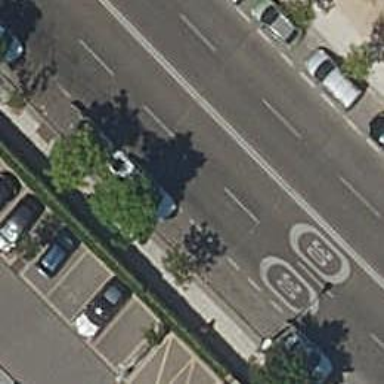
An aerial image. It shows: Taxi stand.